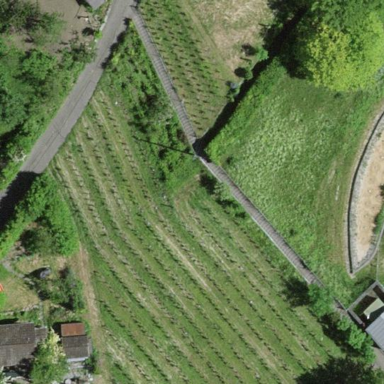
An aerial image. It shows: Vineyard growing grapes.